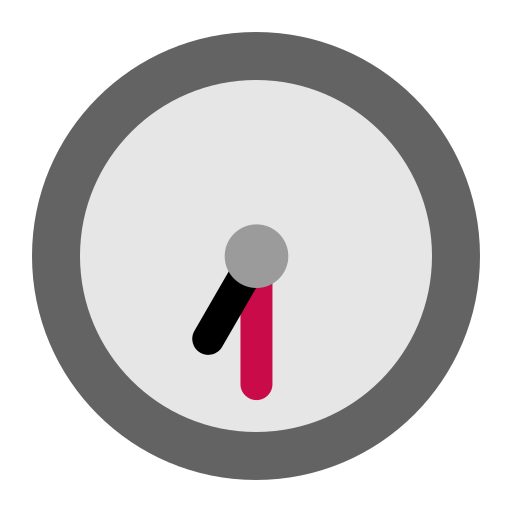
seven thirty flat